Question: I'm new to android world, i was wondering if there is a way to a documentation to my class, so when i hover on the class object i will be able to retrieve the description like in the following image

in visual studio all i have to do is something like this :
'''
/// <summary>
/// This is the Documentation
/// </summary>
'''
i have tried this and it didn't work
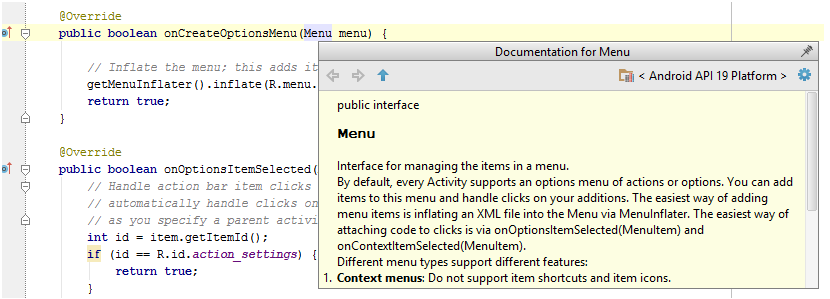
Answer: that's 'javadoc'. You should type
'''
/**
*
*/
'''
before the method declaration
<URL> you can find more information